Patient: sex F, age 46
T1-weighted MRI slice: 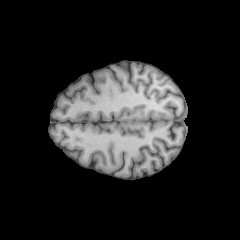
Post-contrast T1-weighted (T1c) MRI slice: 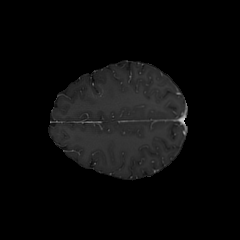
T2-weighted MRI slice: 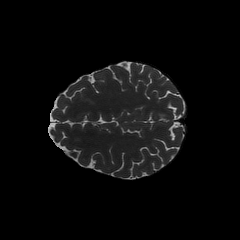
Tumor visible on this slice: no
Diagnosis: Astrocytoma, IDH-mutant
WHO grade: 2